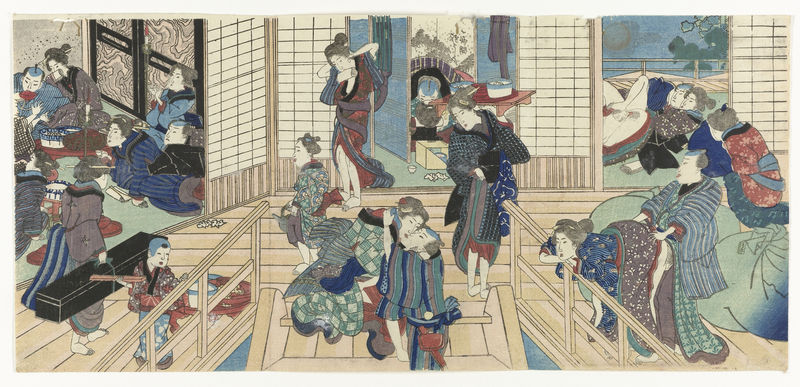
Titel: Taferelen in een bordeel
Künstler: Utagawa Kunisada (I)
Standort: Amsterdam
Institution: Rijksmuseum
Schlagwörter: frauen, menschen, fenster, holz, köpfe, männer, raum, gewänder, innen, pflanzen, japan, küssen, türen, treppe, geländer, erotik, sex, teehaus, kimonos, geishas